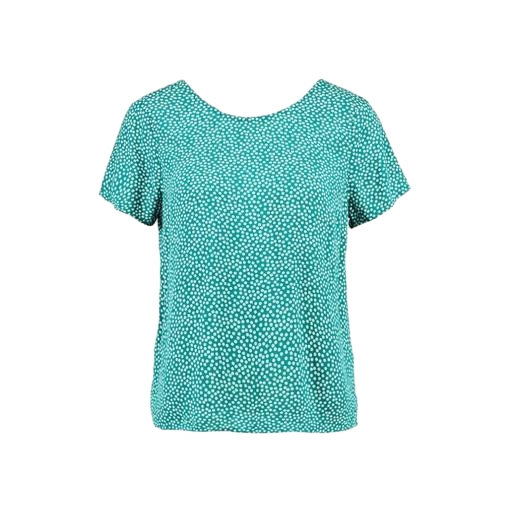
green print t-shirt, green printed shirt, green short-sleeve top, white background